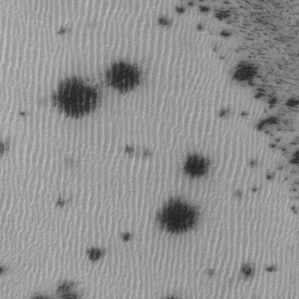
Label: frost